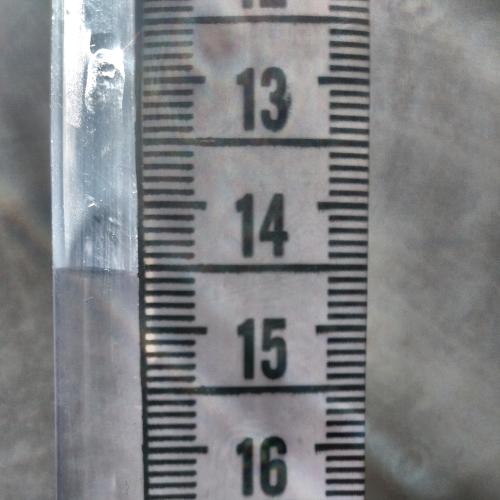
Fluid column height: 14.5 cm